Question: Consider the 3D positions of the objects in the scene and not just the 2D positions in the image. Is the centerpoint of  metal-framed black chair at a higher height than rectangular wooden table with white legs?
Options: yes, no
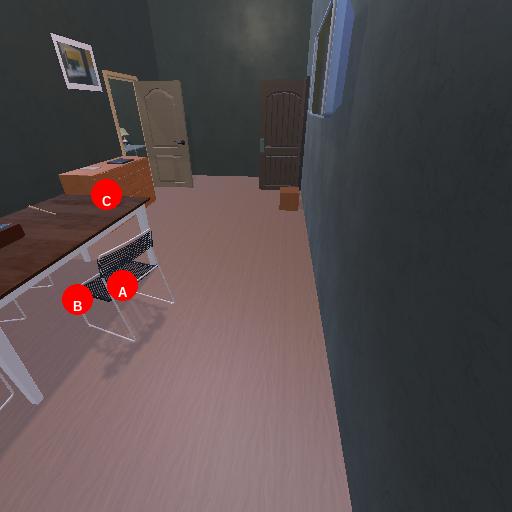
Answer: yes